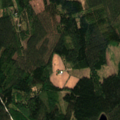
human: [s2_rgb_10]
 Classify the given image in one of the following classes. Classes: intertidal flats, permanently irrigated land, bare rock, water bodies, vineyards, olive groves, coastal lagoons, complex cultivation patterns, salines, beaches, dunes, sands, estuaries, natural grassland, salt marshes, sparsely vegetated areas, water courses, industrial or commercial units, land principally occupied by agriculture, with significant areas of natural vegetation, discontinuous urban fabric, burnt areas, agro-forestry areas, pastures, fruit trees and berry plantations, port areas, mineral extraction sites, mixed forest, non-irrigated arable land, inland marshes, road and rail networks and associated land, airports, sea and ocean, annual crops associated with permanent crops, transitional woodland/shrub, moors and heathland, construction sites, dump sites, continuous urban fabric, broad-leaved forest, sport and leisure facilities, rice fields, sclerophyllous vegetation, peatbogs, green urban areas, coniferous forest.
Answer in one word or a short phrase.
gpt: coniferous forest, mixed forest, transitional woodland/shrub